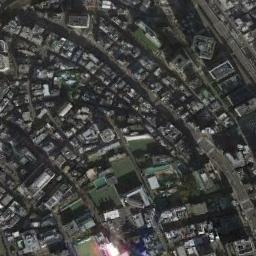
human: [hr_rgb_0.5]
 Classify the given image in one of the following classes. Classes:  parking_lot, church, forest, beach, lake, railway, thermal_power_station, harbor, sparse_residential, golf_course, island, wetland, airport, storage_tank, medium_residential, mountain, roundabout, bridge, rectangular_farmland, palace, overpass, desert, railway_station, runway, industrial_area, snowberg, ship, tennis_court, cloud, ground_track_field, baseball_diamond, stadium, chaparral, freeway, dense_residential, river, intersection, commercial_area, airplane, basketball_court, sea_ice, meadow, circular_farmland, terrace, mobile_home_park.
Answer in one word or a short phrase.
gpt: dense_residential